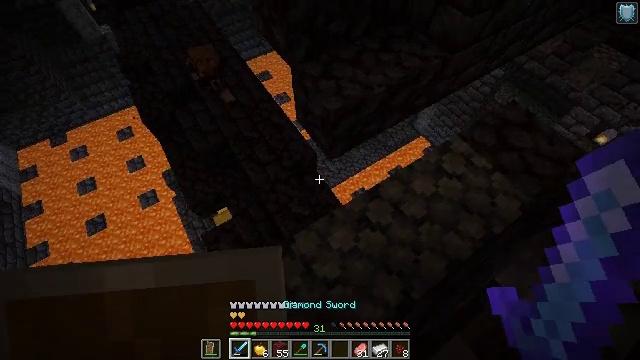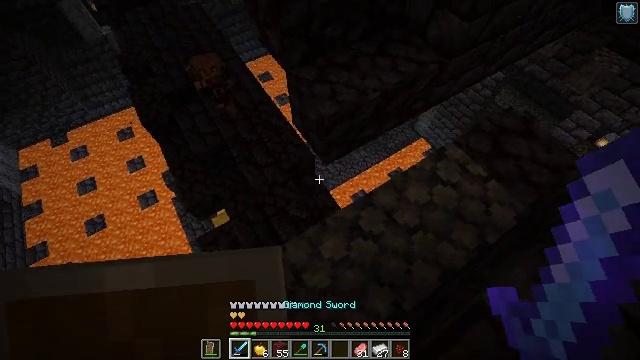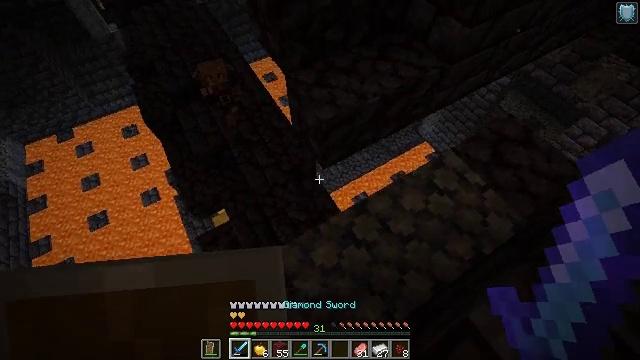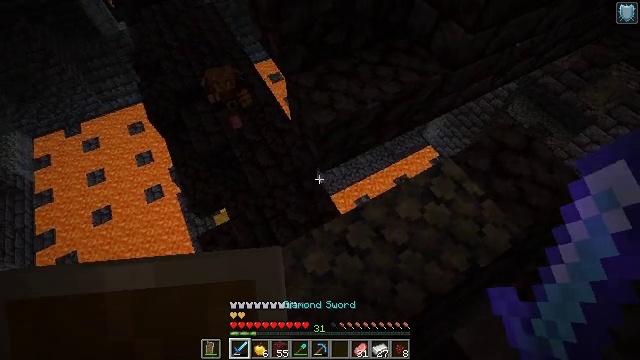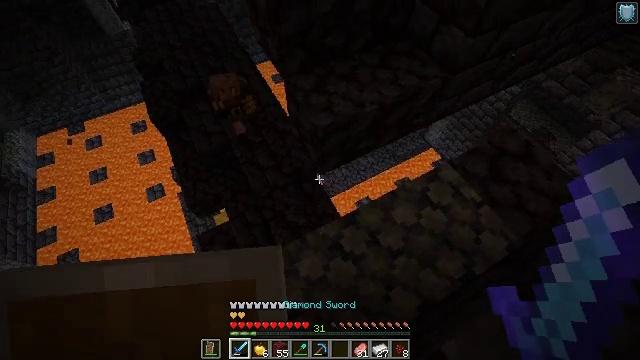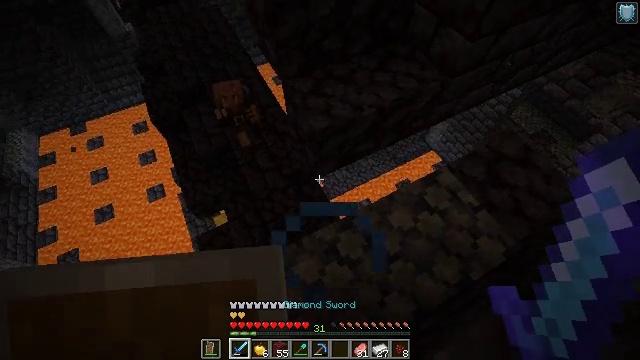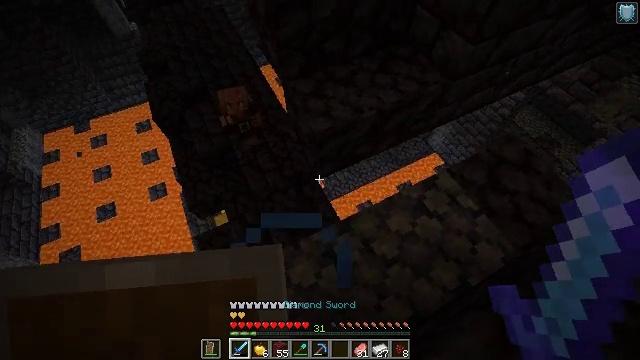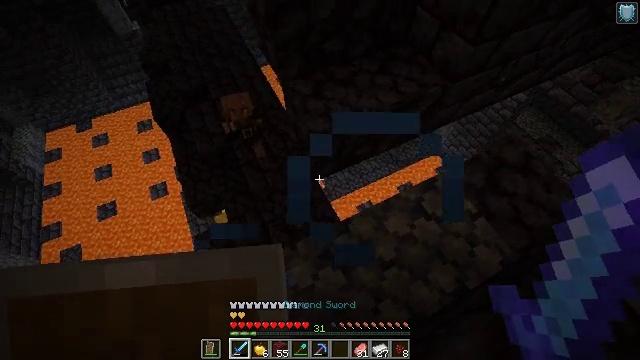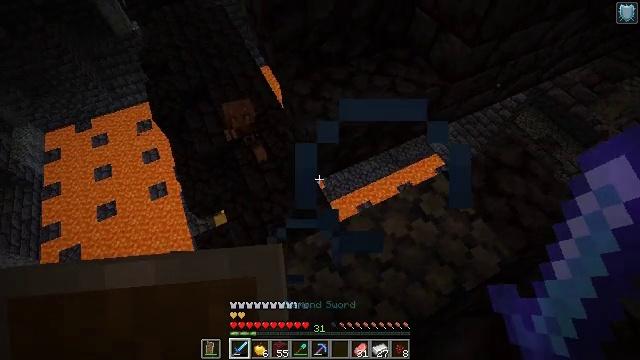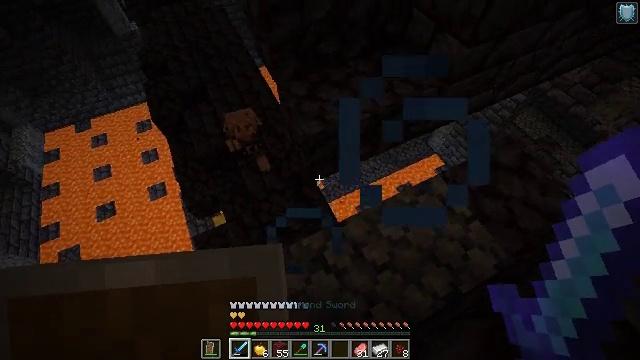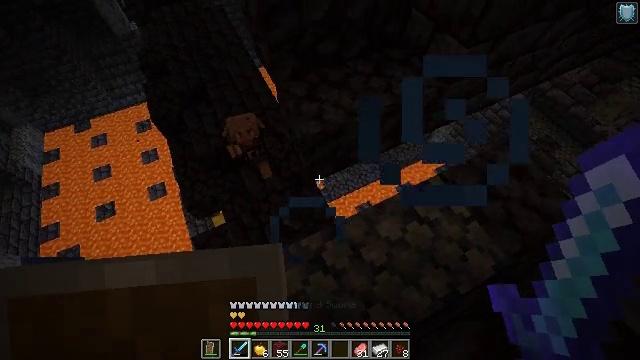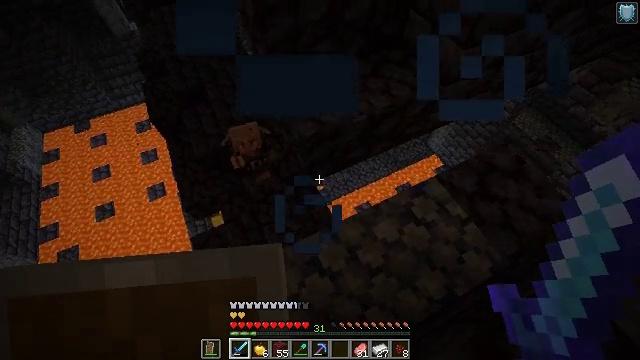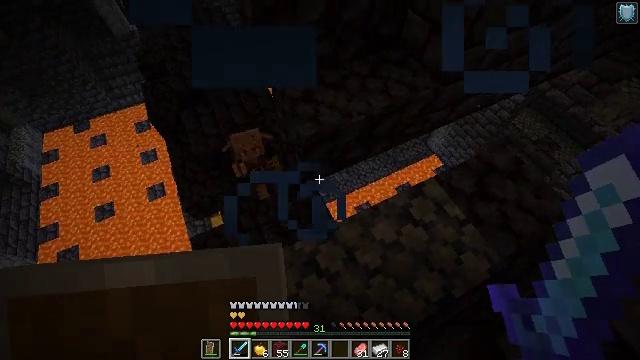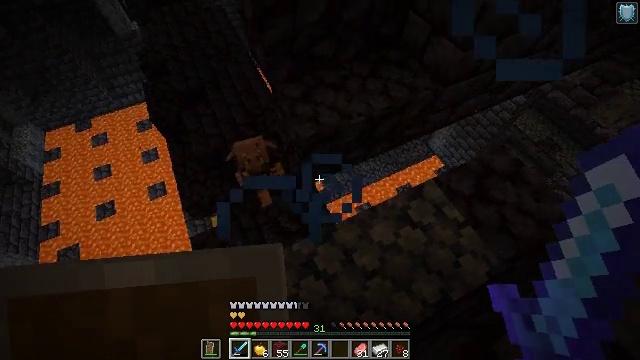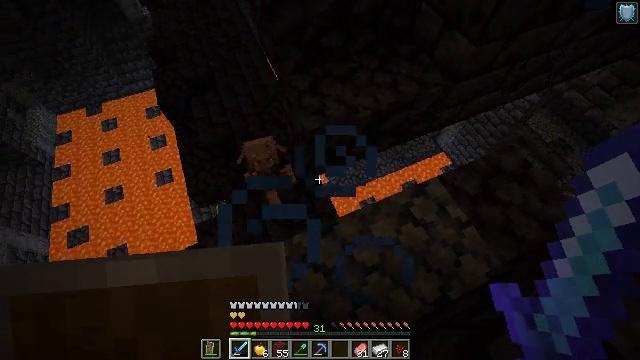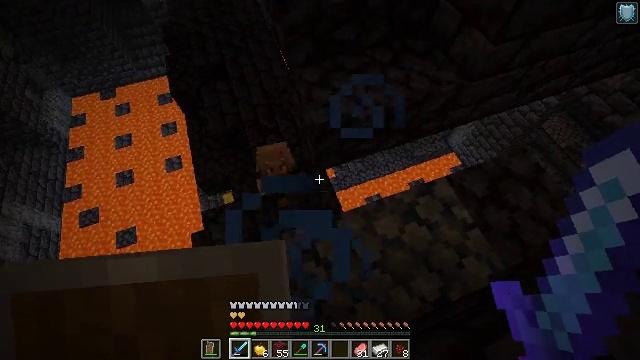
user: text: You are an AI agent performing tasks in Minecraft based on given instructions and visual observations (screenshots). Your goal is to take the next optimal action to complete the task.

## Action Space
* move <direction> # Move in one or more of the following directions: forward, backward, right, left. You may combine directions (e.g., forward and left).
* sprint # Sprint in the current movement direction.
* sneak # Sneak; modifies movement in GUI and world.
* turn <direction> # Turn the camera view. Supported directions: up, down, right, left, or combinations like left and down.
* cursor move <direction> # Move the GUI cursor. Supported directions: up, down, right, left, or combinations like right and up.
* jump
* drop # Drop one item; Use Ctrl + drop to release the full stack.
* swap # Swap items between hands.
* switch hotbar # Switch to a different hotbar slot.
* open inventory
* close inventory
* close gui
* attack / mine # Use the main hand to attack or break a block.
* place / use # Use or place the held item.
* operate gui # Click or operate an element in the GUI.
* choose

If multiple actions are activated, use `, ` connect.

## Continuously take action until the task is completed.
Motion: motion action
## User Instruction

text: Gather polished blackstone bricks.
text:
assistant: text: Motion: move forward and move right, sneak
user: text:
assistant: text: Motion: move forward and move right, sneak, turn left
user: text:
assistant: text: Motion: move forward and move right, sneak, turn left
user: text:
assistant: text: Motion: move forward, sneak
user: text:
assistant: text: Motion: move forward, sneak
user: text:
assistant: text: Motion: move forward, sneak
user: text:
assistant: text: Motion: move forward, sneak
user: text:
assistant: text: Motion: move forward, sneak
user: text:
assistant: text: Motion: move forward, sneak
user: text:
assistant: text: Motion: move forward, sneak
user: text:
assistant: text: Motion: move forward, sneak
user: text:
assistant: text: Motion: move forward, sneak
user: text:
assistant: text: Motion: move forward, sneak
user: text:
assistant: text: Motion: sneak, turn left and down
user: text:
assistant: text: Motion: sneak, turn left and down
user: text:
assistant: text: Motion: sneak, turn down
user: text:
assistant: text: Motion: sneak
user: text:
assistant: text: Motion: sneak
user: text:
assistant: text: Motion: sneak
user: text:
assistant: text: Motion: sneak
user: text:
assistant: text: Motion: sneak, turn left
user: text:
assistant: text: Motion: sneak
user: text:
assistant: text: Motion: sneak
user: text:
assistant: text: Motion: sneak
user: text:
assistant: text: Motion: sneak
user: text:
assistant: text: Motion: sneak
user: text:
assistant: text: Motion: sneak
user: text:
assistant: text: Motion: no_op
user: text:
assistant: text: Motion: no_op
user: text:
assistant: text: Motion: no_op